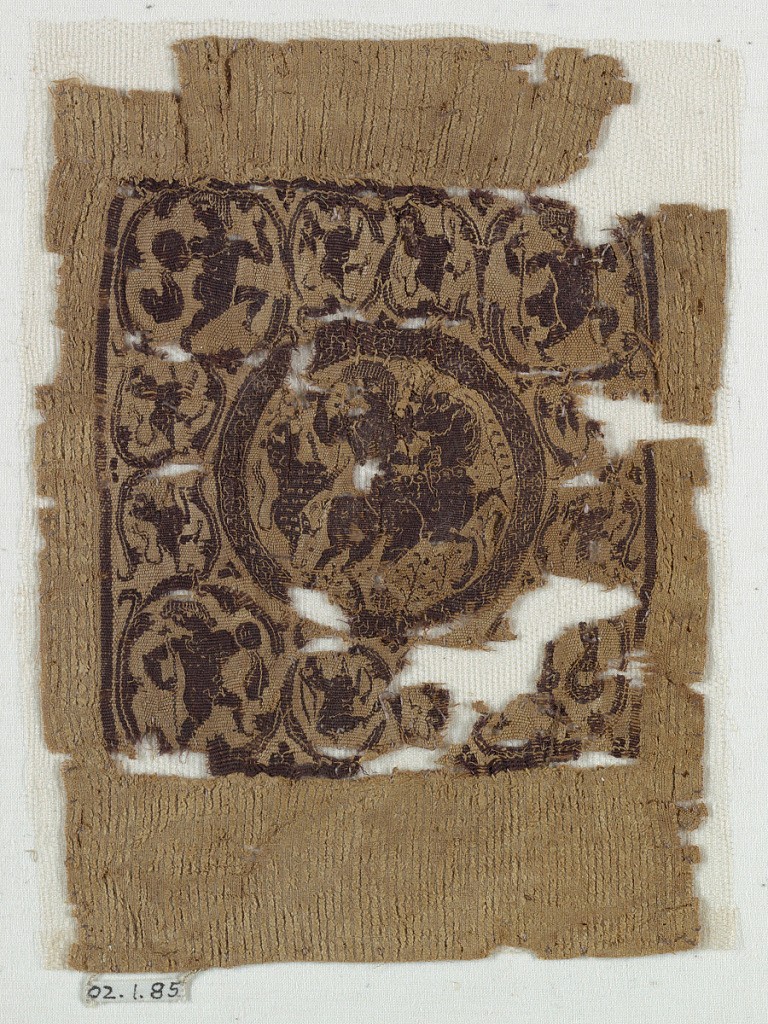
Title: Square from hanging
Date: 3rd–4th century
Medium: medium: Warp; S-spun linen. Wefts; Z-spun linen, Z-spun wool Technique:slit tappestry with supplementary weft wrapping and supplementary loop in a plain weave foundation.
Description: Ride on prancing horse with spotted feline in a circle within a frame of putti and animals.